六年级 · 度量几何学
计算下面图形的周长。
(1)

(2)

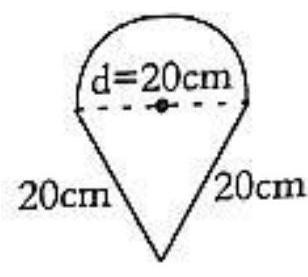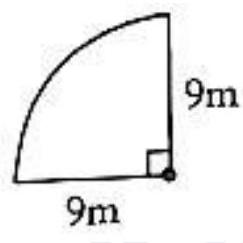
答案: (1) $20 \times 2+20 \times 3.14 \div 2$

$$
\begin{aligned}
&=40+31.4 \\
&= 71.4 \quad(\mathrm{~cm}) \\
& \text { (2) } 3.14 \times 9 \times 2 \times \frac{1}{4}+9 \times 2 \\
&=14.13+18 \\
&=32.13 \quad(\mathrm{~m})
\end{aligned}
$$